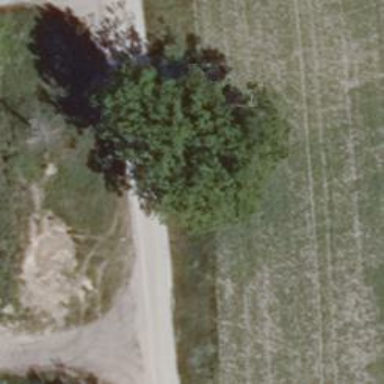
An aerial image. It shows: Broadleaved deciduous tree on the street.